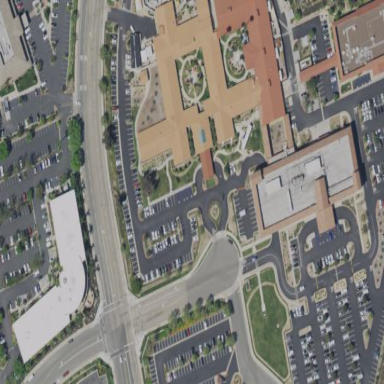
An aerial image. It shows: Healthcare facility identified as hospital.